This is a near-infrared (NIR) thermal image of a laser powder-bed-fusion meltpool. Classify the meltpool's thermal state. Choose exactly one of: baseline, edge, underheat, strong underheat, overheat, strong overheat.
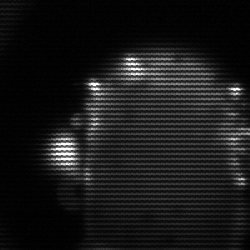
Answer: baseline